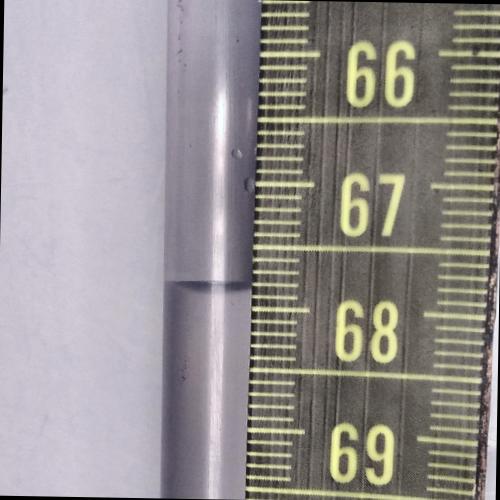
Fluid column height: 67.8 cm